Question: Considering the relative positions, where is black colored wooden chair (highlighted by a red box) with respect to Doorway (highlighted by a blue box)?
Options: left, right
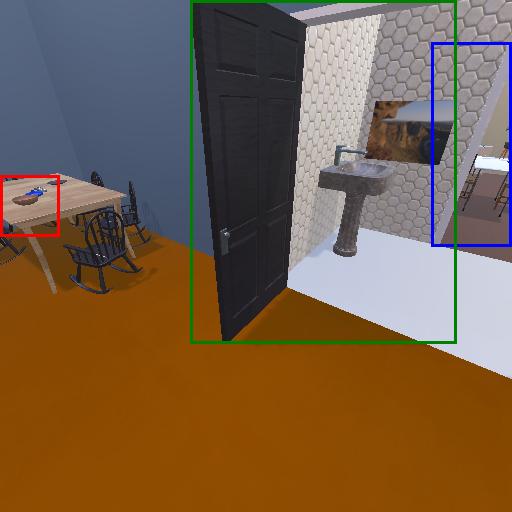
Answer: left